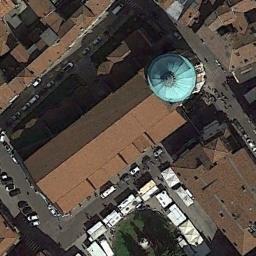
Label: church